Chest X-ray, PA view. Patient: 26 years old, sex F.
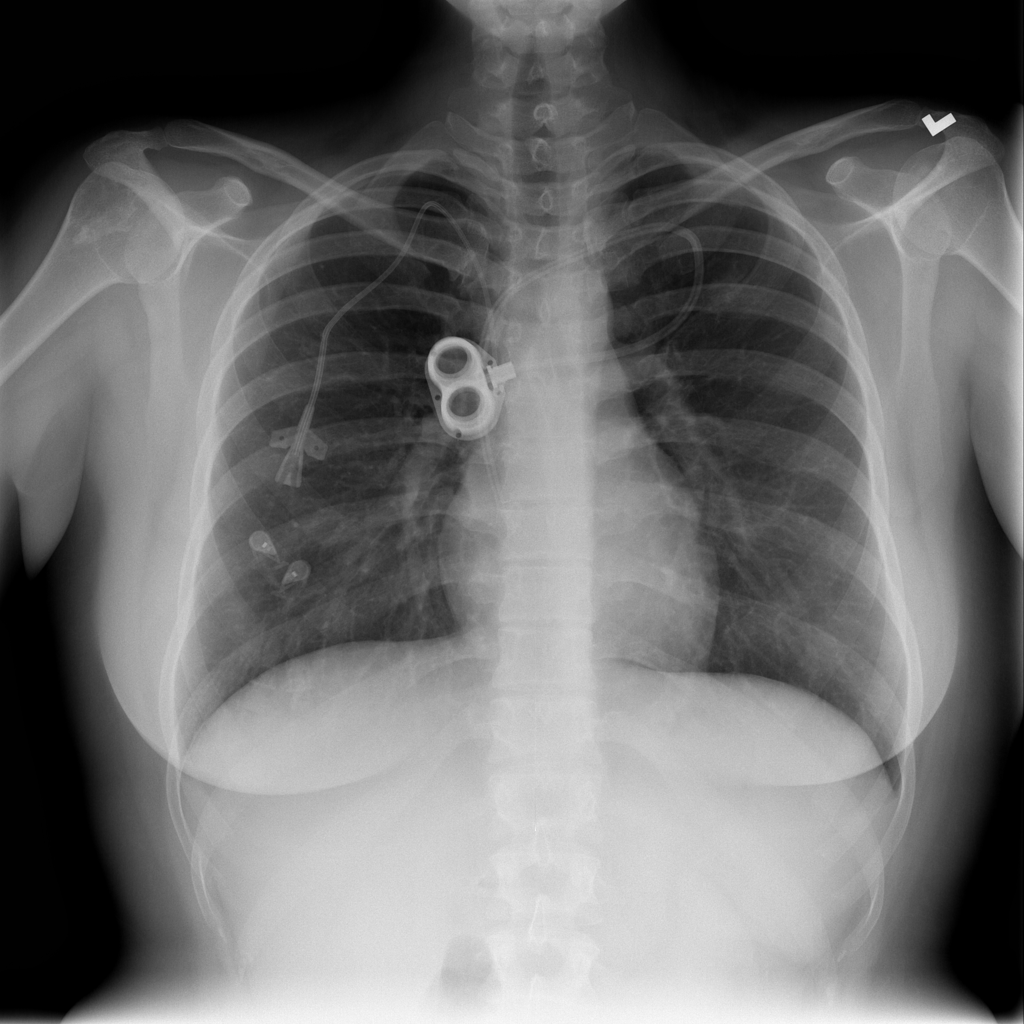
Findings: No Finding